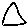
Label: triangle